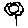
Label: flower